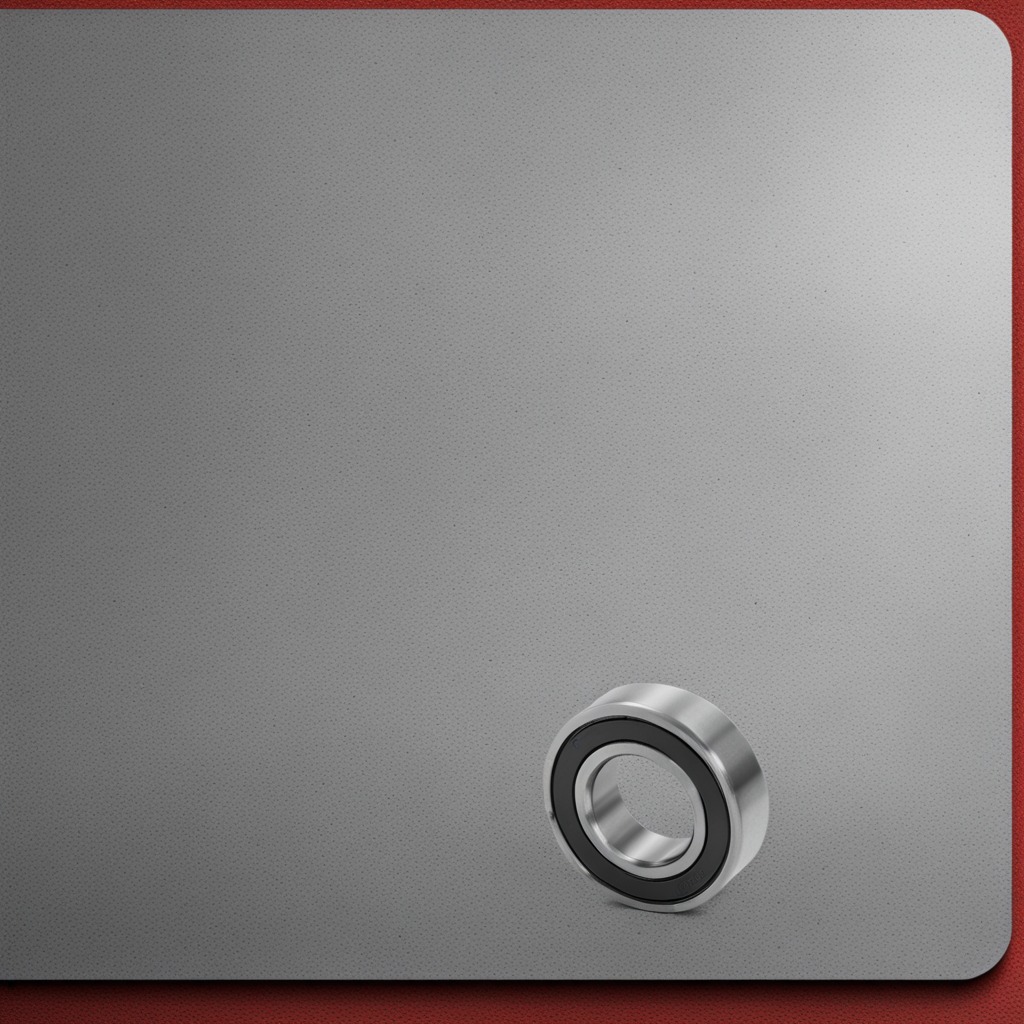
A metal ball bearing lying on the clean granite tabletop covered with a red rubber mat inside a workshop under bright overhead lighting crisp shadows high clarity worn but beneath the mat